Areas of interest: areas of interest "Songzi Quchih River Hot Spring Resort Center"
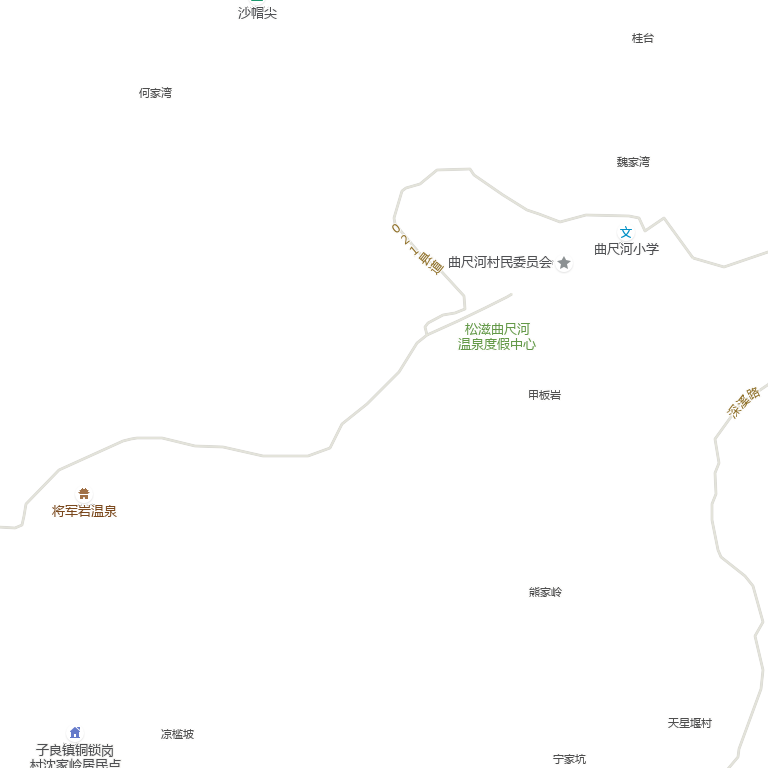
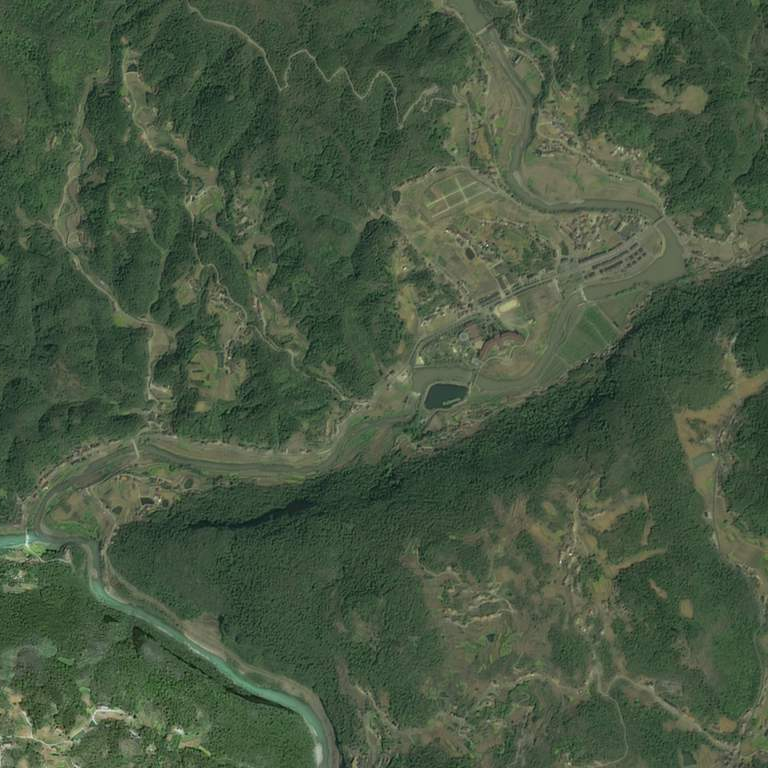